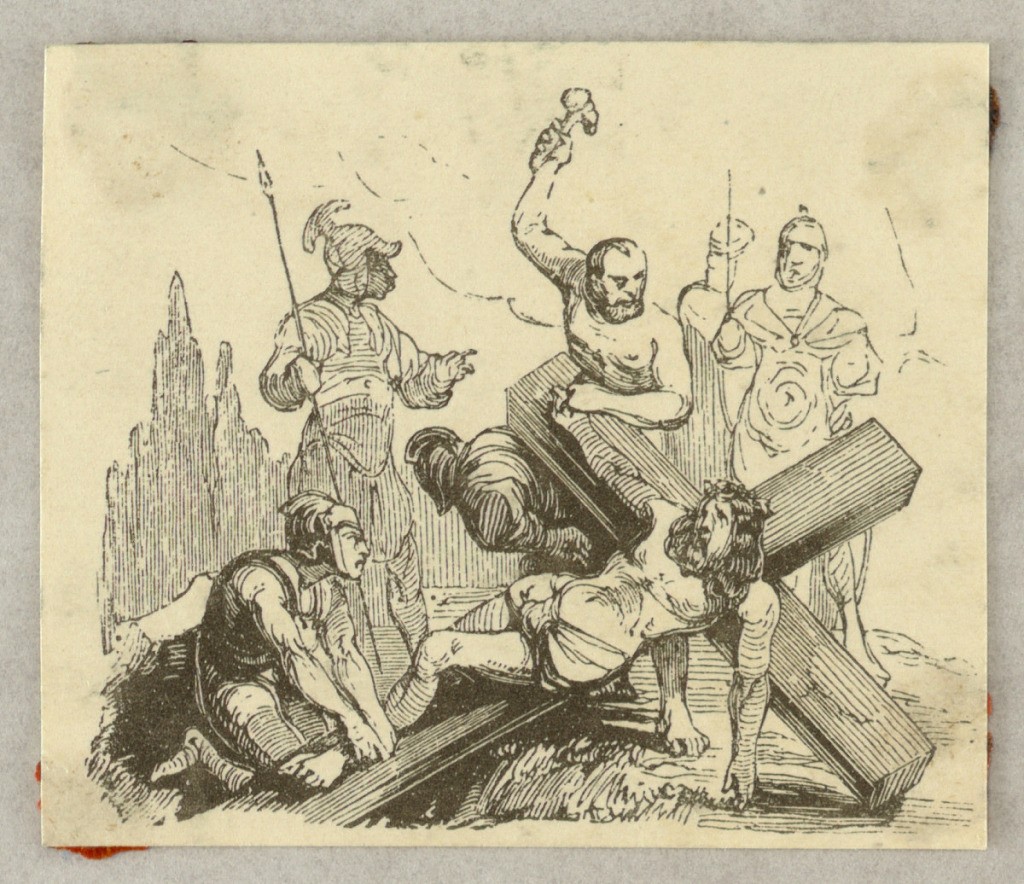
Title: Christ is Nailed to the Cross
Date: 1840s
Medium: Wood engraving on paper
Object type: Print
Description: On soldier holds the legs. Only cross arm is supported by the back of another soldier. Four more are shown.